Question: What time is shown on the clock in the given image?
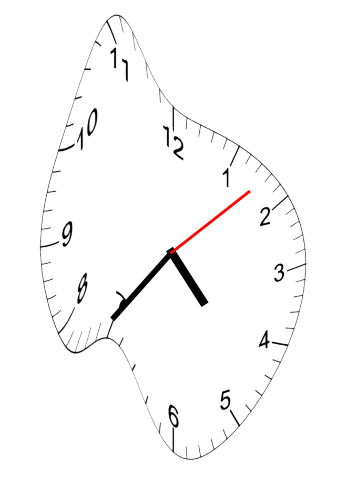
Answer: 04:36:08